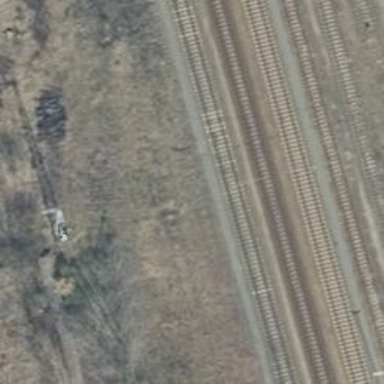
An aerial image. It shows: Abandoned railway yard is depicted.